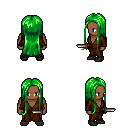
a pixel art fantasy rpg character, male body template, human, dark skin, brown robe, red pants, green extra-long hairstyle, black shoes, dagger, four views (front, back, left, right), 2x2 character sprite sheet, small pixel art, hard edges, no anti-aliasing